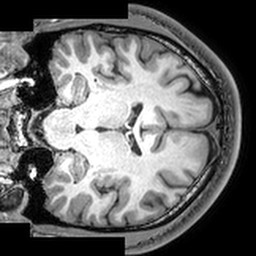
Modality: T1w
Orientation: coronal
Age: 24
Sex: male
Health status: healthy
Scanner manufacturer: philips
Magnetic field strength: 3 T
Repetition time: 0.007018 s
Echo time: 0.00317 s